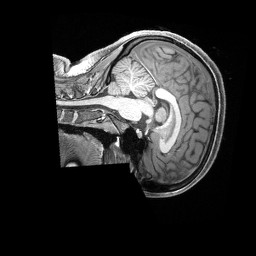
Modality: T1w
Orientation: sagittal
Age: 25
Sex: female
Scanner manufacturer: siemens
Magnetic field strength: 3 T
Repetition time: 2.4 s
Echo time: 0.00228 s